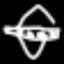
Label: airplane